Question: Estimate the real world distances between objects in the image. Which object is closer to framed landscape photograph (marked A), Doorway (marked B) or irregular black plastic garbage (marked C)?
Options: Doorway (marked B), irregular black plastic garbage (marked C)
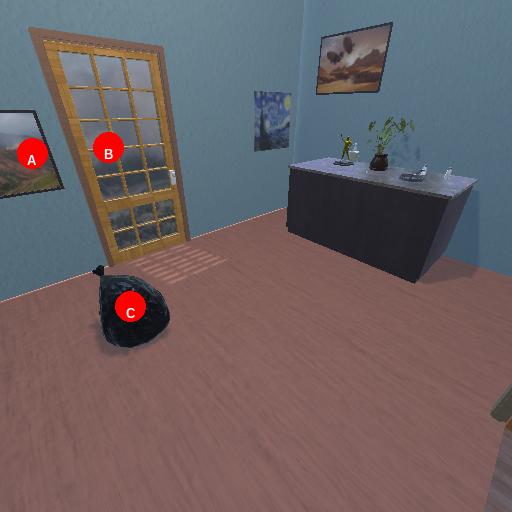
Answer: Doorway (marked B)